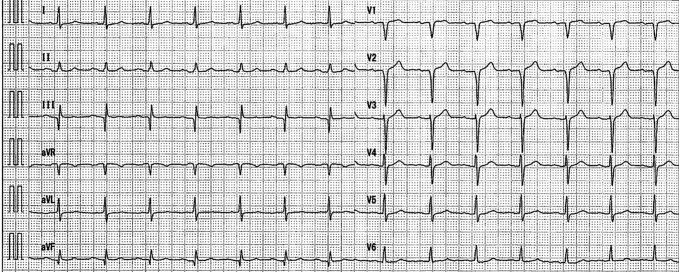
1 year post ablation.
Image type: electrography (ekg)